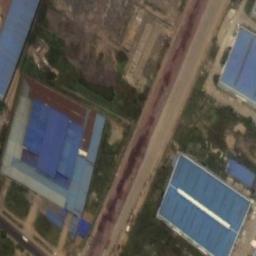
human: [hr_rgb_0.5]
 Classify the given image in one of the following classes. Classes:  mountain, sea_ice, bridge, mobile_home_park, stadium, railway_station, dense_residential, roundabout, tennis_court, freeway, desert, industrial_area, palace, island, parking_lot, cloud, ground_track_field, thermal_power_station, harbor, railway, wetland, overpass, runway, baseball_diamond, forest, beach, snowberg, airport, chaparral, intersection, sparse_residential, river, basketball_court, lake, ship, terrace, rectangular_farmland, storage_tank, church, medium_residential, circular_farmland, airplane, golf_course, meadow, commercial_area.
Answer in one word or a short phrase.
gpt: industrial_area